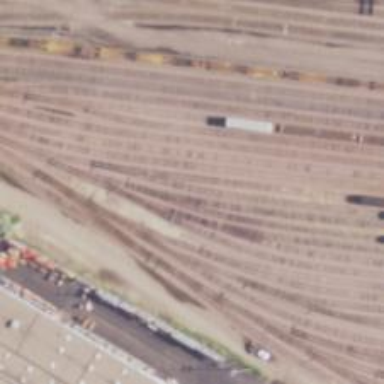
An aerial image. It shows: Railway yard in service.